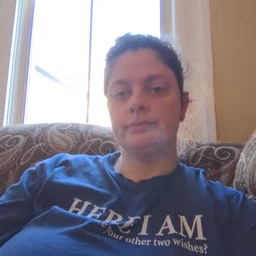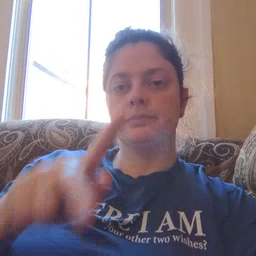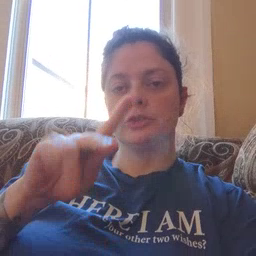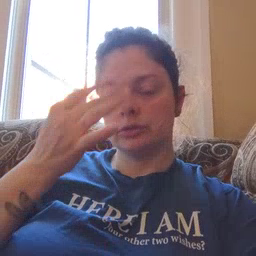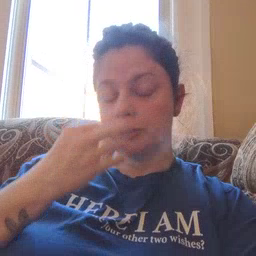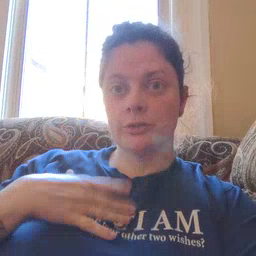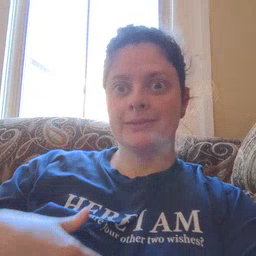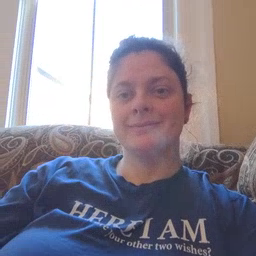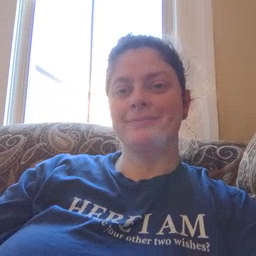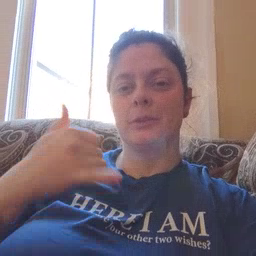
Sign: pajamas